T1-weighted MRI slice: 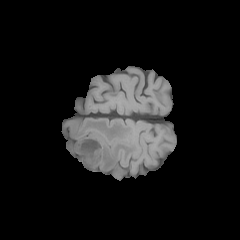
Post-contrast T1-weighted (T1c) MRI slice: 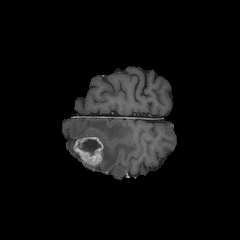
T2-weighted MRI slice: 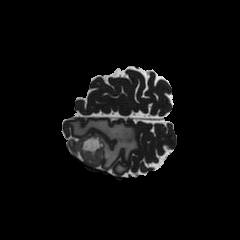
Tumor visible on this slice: yes